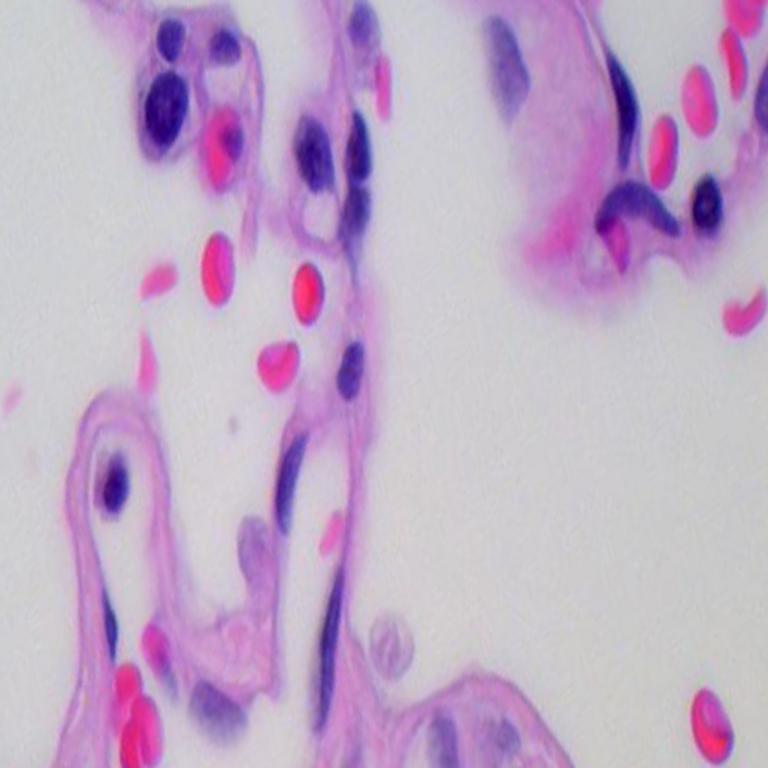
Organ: lung
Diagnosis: benign